Question: I have made a plot in Matlab, using:
'''
hold on
plot(t1,Dx1,'r')
xlabel('t (ps)')
ylabel('Deviation of coordinate from initial coordinate (A)')
plot(t1,Dy1,'g')
plot(t1,Dz1,'b')
hold off
'''
However, the tick labels on the y axis are generated in scientific notation:

Is there any way I can remove the scientific notation and just have the y labels range from -0.0025 to 0.0005? Thanks!
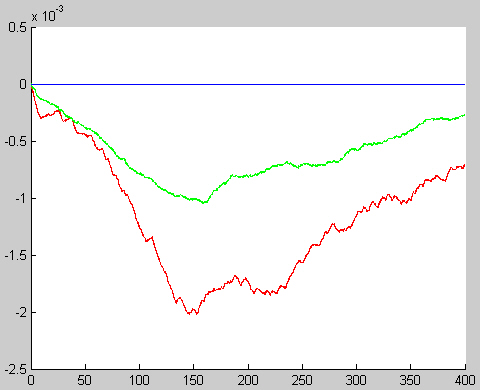
Answer: You could try to manually set the tick labels yourself using sprintf:
'''
yt = get(gca,'YTick');
set(gca,'YTickLabel', sprintf('%.4f|',yt))
'''